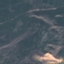
Land use / land cover: HerbaceousVegetation